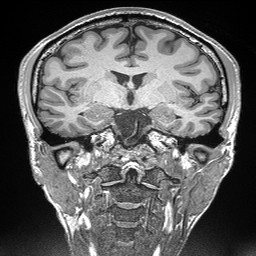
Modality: T1w
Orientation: sagittal
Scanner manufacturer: siemens
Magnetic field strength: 3 T
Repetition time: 2.3 s
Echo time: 0.00298 s